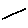
Label: line